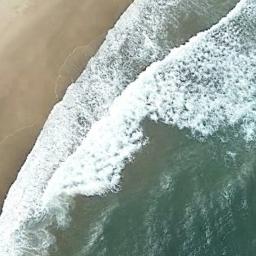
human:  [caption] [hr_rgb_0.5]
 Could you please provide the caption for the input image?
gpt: There were large white waves near the beach .

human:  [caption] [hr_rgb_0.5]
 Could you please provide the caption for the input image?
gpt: The beach with khaki sand and the color of the seawater is green .

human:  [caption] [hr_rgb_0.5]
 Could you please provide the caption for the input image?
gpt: The beach is surrounded by green water and waves breaking ashore .

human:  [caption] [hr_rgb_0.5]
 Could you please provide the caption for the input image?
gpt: Waves of light green water wash the beach .

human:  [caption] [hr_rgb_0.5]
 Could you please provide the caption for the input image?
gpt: There are water marks on the beach .